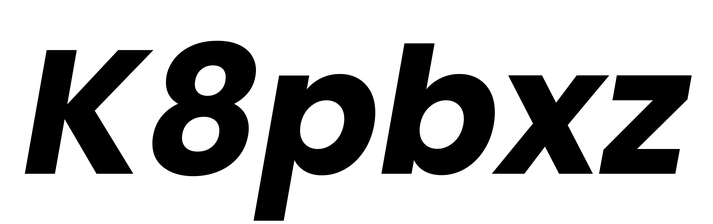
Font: Poppins-BoldItalic